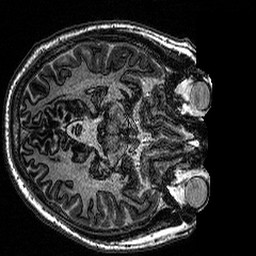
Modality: MP2RAGE
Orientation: axial
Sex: male
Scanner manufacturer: siemens
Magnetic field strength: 3 T
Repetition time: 5 s
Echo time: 0.00292 s